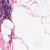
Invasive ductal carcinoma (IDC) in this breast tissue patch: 0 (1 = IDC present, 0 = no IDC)